Aerial crown-view tile of a tropical tree (Barro Colorado Island, Panama), acquired 20250715:
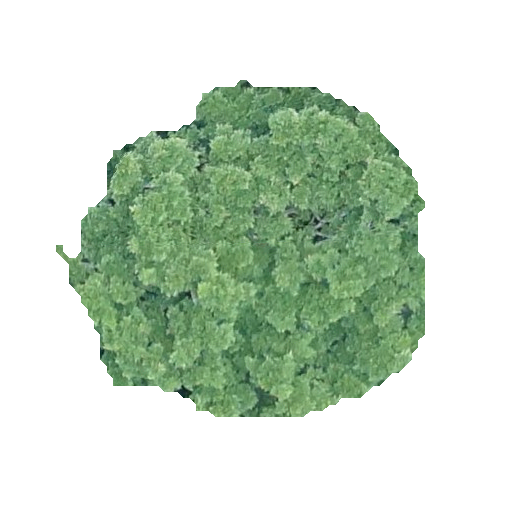
Species: Ficus insipida
GBIF accepted scientific name: Ficus insipida
Crown area: 136.228 m²